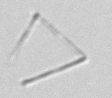
Label: Nanoneis